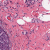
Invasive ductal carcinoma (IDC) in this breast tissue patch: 0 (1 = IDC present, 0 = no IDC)